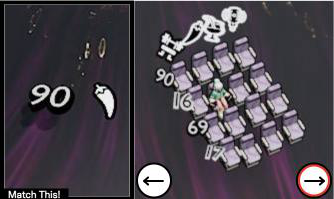
Task: seats
Answer: no